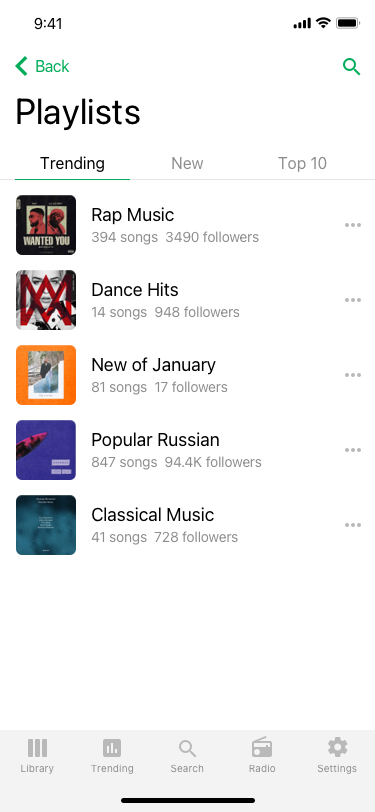
Text in this UI design:
KK
9:41 AM
Top 10
New
Trending
Back
Playlists
Rap Music
394 songs  3490 followers
Dance Hits
14 songs  948 followers
New of January
81 songs  17 followers
Popular Russian
847 songs  94.4K followers
Classical Music
41 songs  728 followers
Settings
Radio
Search
Trending
Library